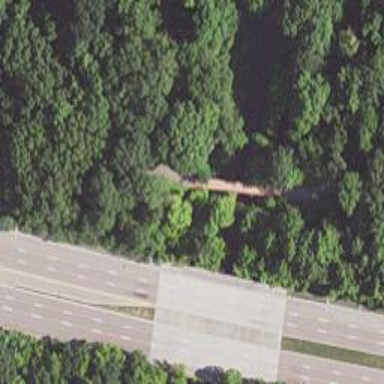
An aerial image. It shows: Footpath on bridge over path.